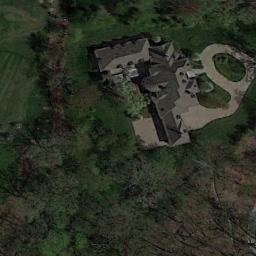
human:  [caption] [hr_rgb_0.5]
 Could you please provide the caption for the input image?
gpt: There is a house by the road, With a few trees behind it .

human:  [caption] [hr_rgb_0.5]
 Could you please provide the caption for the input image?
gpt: The sparse residential is on the grass next to some trees and bare land .

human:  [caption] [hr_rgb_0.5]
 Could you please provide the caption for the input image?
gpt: The sparse residential  is surrounded by trees .

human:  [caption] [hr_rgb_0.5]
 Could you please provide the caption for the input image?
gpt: There are several houses of various sizes and many green trees in a sparse residential area .

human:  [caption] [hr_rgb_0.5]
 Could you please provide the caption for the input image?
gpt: A sparse residential area with many trees and a black building .